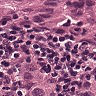
Metastatic tissue present: yes